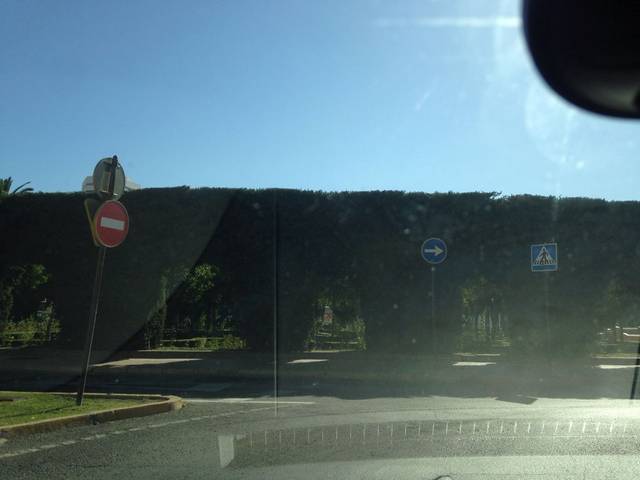
Region: Spain
Coordinates: 36.721, -4.414